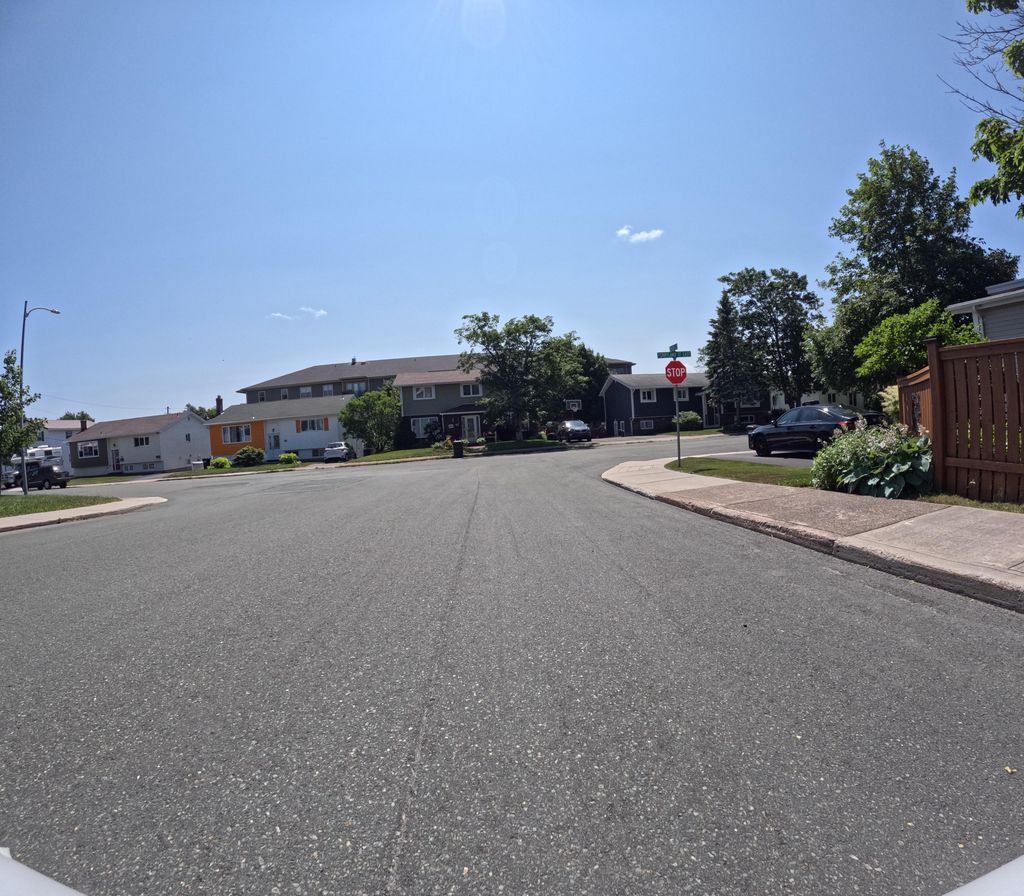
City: st_johns